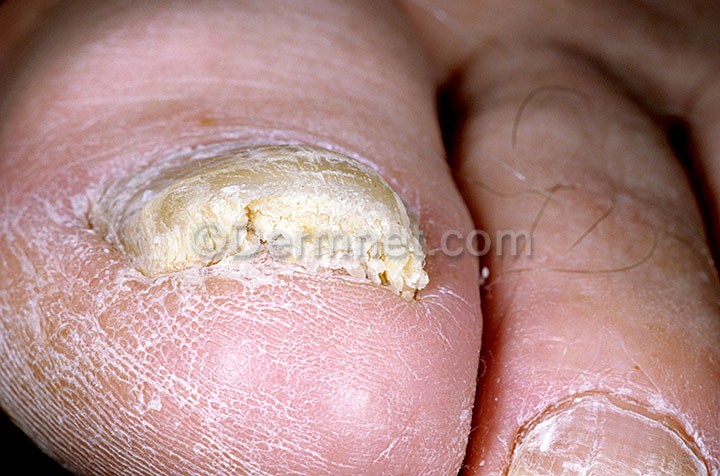
Disease: Nail Fungus and other Nail Disease